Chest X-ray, AP view. Patient: 14 years old, sex M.
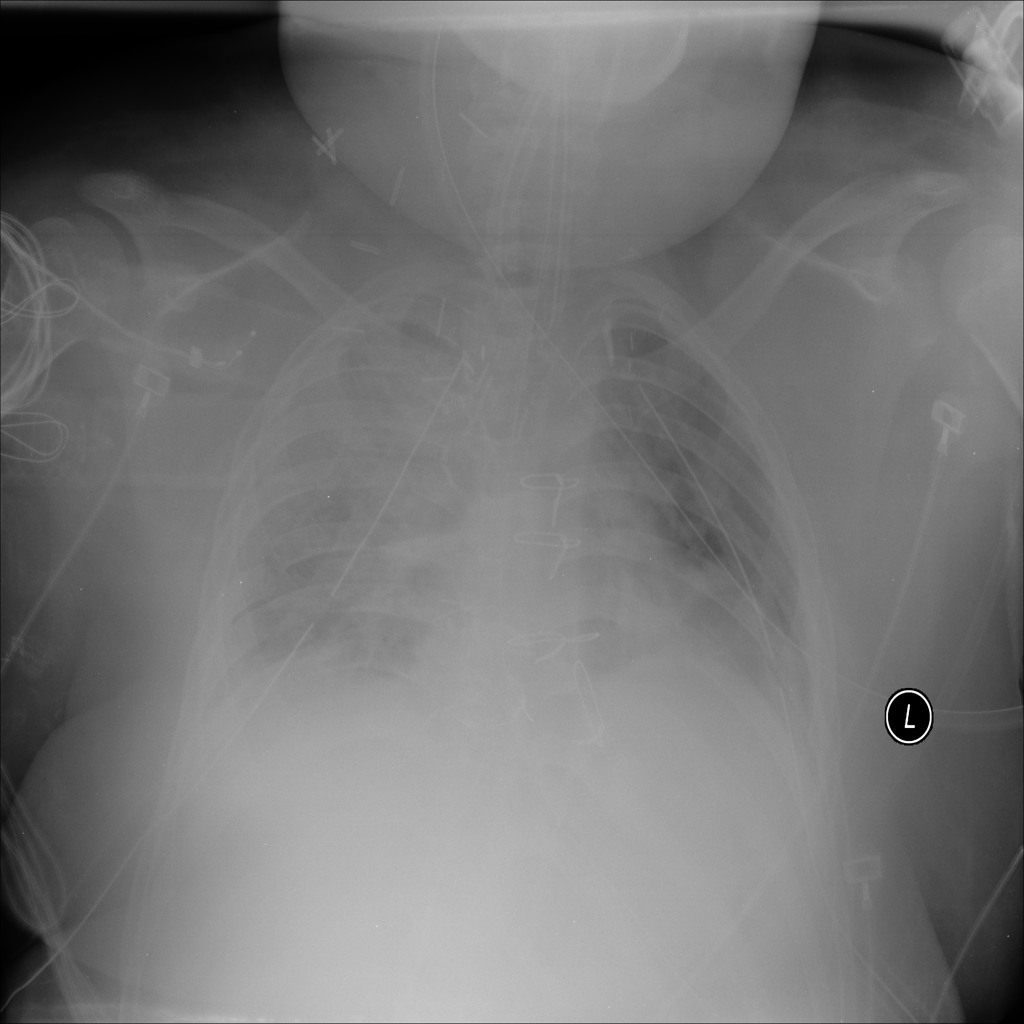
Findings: Infiltration